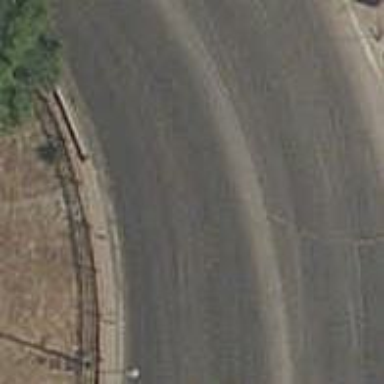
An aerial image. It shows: Tertiary road with asphalt surface. No stopping conditions for parking on both sides.